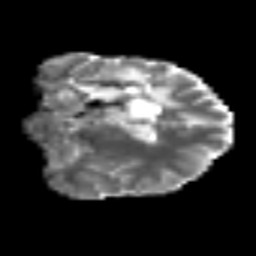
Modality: MD
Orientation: coronal
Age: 31
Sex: female
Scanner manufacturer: siemens
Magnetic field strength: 3 T
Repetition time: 6.1 s
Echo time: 0.101 s